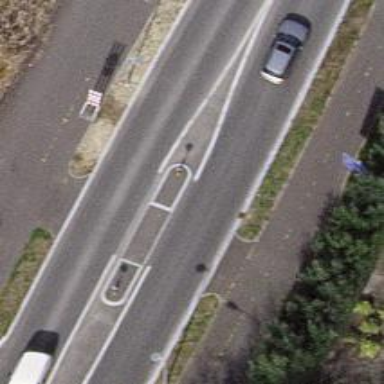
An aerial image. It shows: Unmarked crossing with pedestrian island.